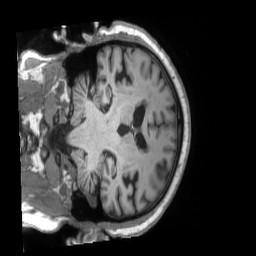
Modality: T1w
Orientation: coronal
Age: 64
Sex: male
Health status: ill
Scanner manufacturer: siemens
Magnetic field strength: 3 T
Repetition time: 2.2 s
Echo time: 0.00157 s